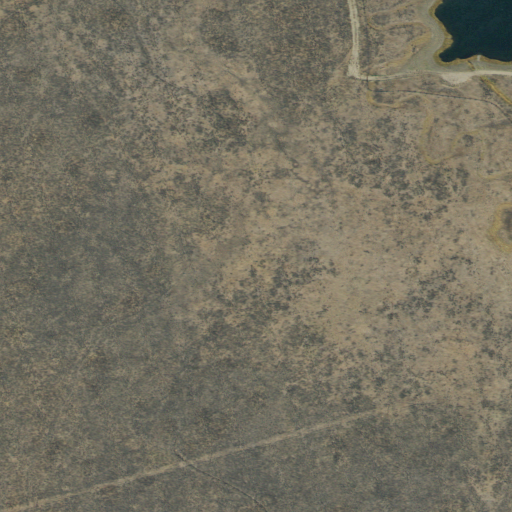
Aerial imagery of depression(s) in Montana named Antelope Basin containing shrub, grassland, and open water